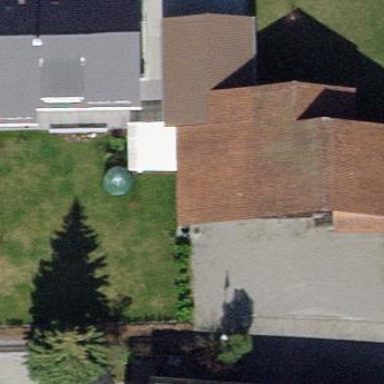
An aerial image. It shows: Shed.